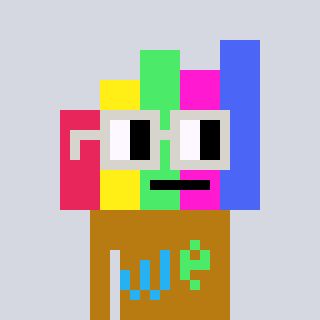
a pixel art character with square light gray glasses, a bar chart-shaped head and a gold-colored body on a cool background